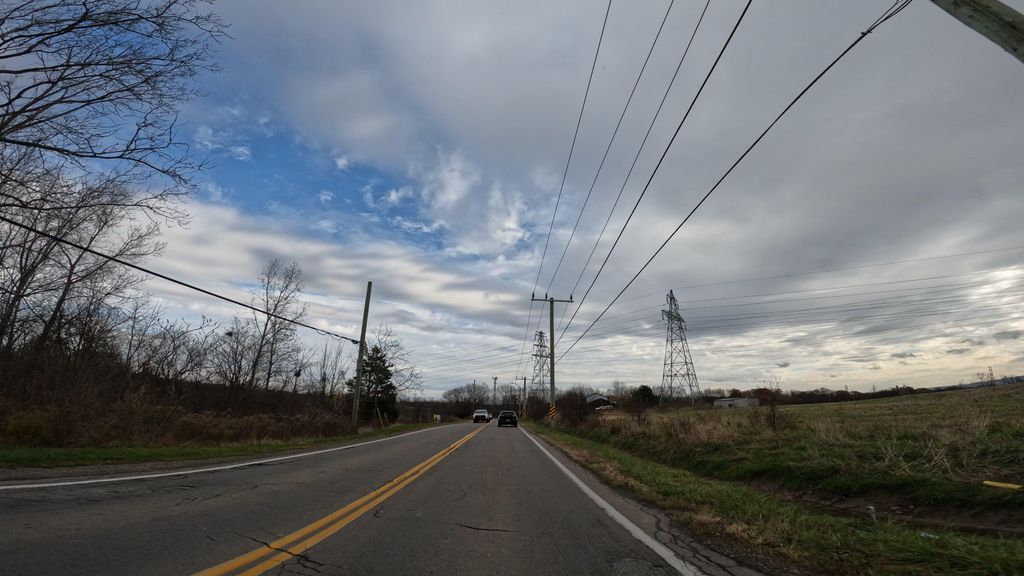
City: hamilton